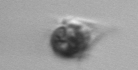
Label: Mesodinium